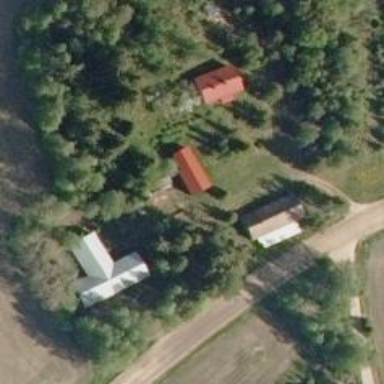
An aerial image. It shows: Farmyard area.